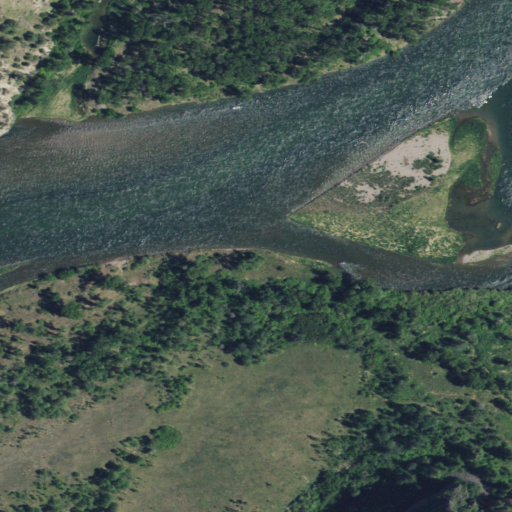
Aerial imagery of valley in Idaho named Dry Canyon containing shrub, open water, woody wetlands, evergreen forest, pasture, deciduous forest, and herbaceous wetlands